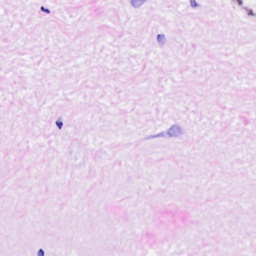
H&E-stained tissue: Breast